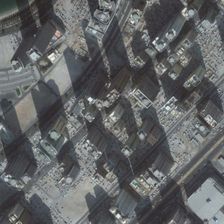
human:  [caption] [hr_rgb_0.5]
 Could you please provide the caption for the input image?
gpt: many buildings with parking lots are in a commercial area .

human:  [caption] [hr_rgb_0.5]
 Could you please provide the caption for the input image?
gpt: many buildings with parking lots are in a commercial area .

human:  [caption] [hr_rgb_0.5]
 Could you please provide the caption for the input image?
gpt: many buildings with parking lots are in a commercial area .

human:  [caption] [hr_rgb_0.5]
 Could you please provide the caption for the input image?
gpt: many buildings with parking lots are in a commercial area .

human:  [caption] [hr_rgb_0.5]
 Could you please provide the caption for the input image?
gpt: many buildings with parking lots are in a commercial area .